Question: i have a table like this:

i have stored procedure like this:
'''
ALTER PROCEDURE [dbo].[Test4]
@startdate varchar(100),
@enddate varchar(100)
as begin
declare @date1 datetime = CONVERT(datetime, @startdate + ' 00:01:00', 120);
declare @date2 datetime = CONVERT(datetime, @enddate + ' 00:23:59', 120);
select t.PlateNo
from Transaction_tbl t
WHERE dtime between @date1 AND @date2;
end;
'''
if i pass same date (start date:2013-05-07 and end date :2013-05-07) am not getting any result,,i am getting result if i pass differnet date only,,what is wrong with my stored procedure
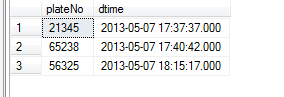
Answer: Times are in hh:mm:ss
I think you need this:
declare @date1 datetime = CONVERT(datetime, @startdate + ' 00:00:00', 120);
declare @date2 datetime = CONVERT(datetime, @enddate + ' 23:59:59', 120);